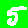
Digit: 5